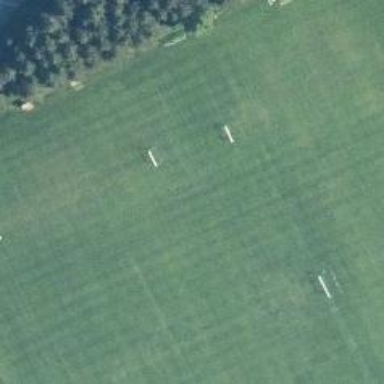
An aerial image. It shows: Soccer pitch with grass paver surface.